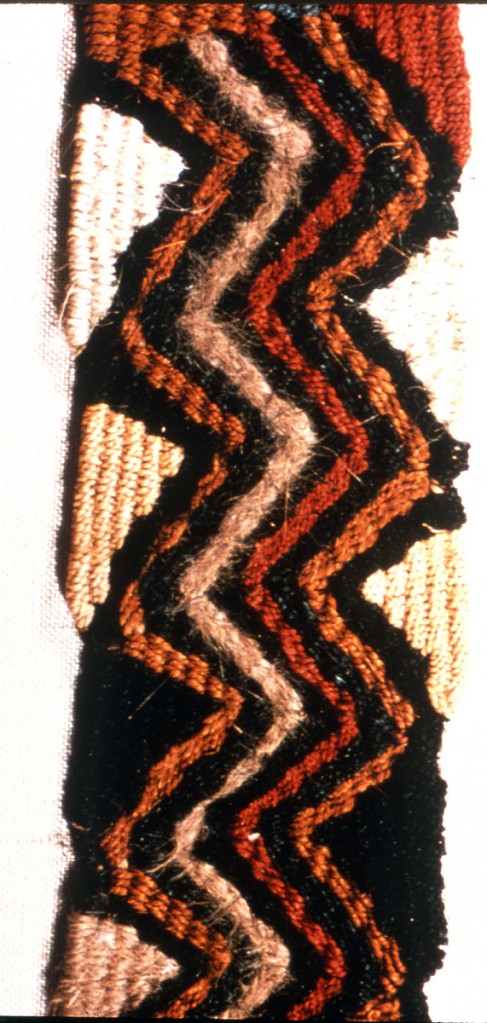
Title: Band
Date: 100 BC–800 AD
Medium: cotton and wool Technique: tapestry-woven; warp selvage with remains of what may have been a fringe or tassel; 3 sections: a) slit tapestry b) slit tapestry. Use of non-horizontal wefts limited use of wrapping c) slit tapestry, use of non-horizontal wefts; sides: intact, end: one end, warp selvage, with remains of what may have been a fringe or tassel
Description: Two fragments of headbands in tapestry weave.  Red, yellow, green, black and tan.  Part of design has narrow zigzag stripes.